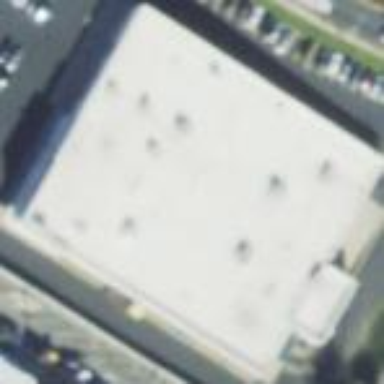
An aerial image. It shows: Retail building.